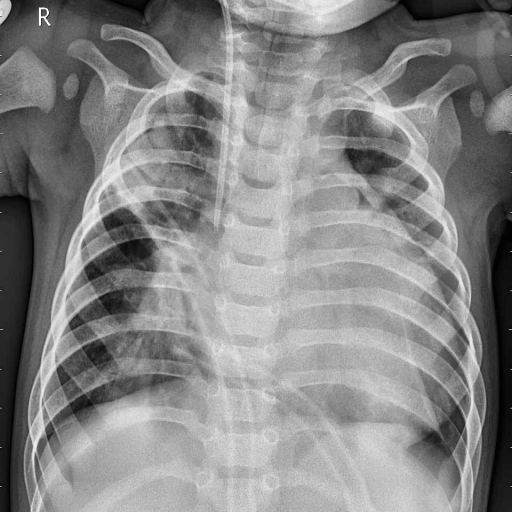
Finding: PNEUMONIA